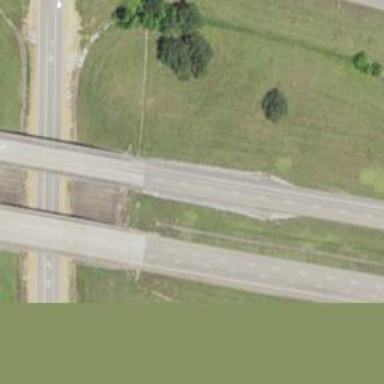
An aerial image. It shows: Motorway bridge.